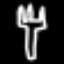
Label: fork